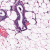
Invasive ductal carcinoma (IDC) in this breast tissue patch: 1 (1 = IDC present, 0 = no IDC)